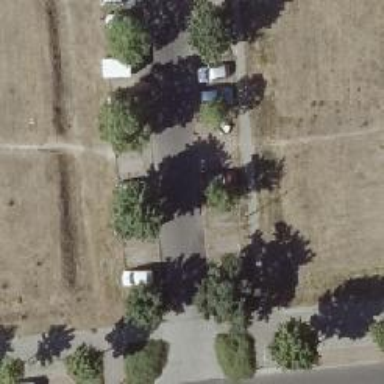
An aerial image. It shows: Sidewalk.